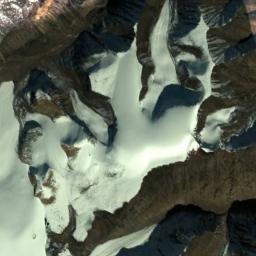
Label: snowberg